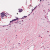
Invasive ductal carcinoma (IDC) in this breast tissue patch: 0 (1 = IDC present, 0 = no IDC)